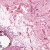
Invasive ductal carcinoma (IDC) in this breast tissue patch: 0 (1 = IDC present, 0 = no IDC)